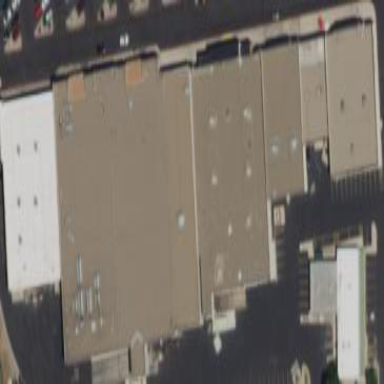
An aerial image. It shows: Convenience shop located in building.